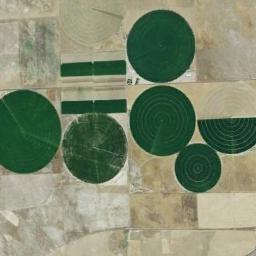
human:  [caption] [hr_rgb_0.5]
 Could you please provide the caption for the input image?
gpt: Several circular farms of different sizes mixed with green and khaki .

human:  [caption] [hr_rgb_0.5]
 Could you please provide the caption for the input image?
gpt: There is a large circular field in the upper left corner .

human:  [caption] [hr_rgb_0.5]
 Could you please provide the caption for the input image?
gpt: There are some green circle farmland and square farmland .

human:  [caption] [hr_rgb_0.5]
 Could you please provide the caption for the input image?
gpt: Several dark green circular farmlands with different radii and a semi-circular farmlands are surrounded by wasteland .

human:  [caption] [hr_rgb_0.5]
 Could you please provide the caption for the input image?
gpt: There are several circular farmlands of different sizes .